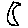
Label: moon